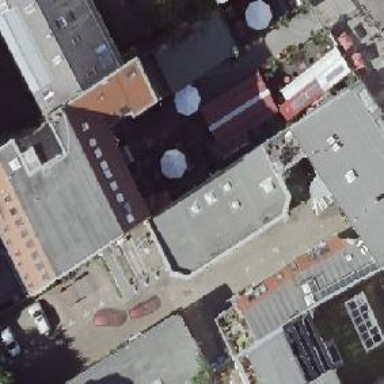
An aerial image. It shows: Hostel building with apartments.